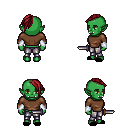
a pixel art fantasy rpg character, female body template, orc, green skin, brown long-sleeve shirt, metal pants, brunette long mohawk hairstyle, white cloth bracers, black slippers, dagger, four views (front, back, left, right), 2x2 character sprite sheet, small pixel art, hard edges, no anti-aliasing